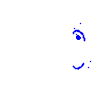
Particle: pion